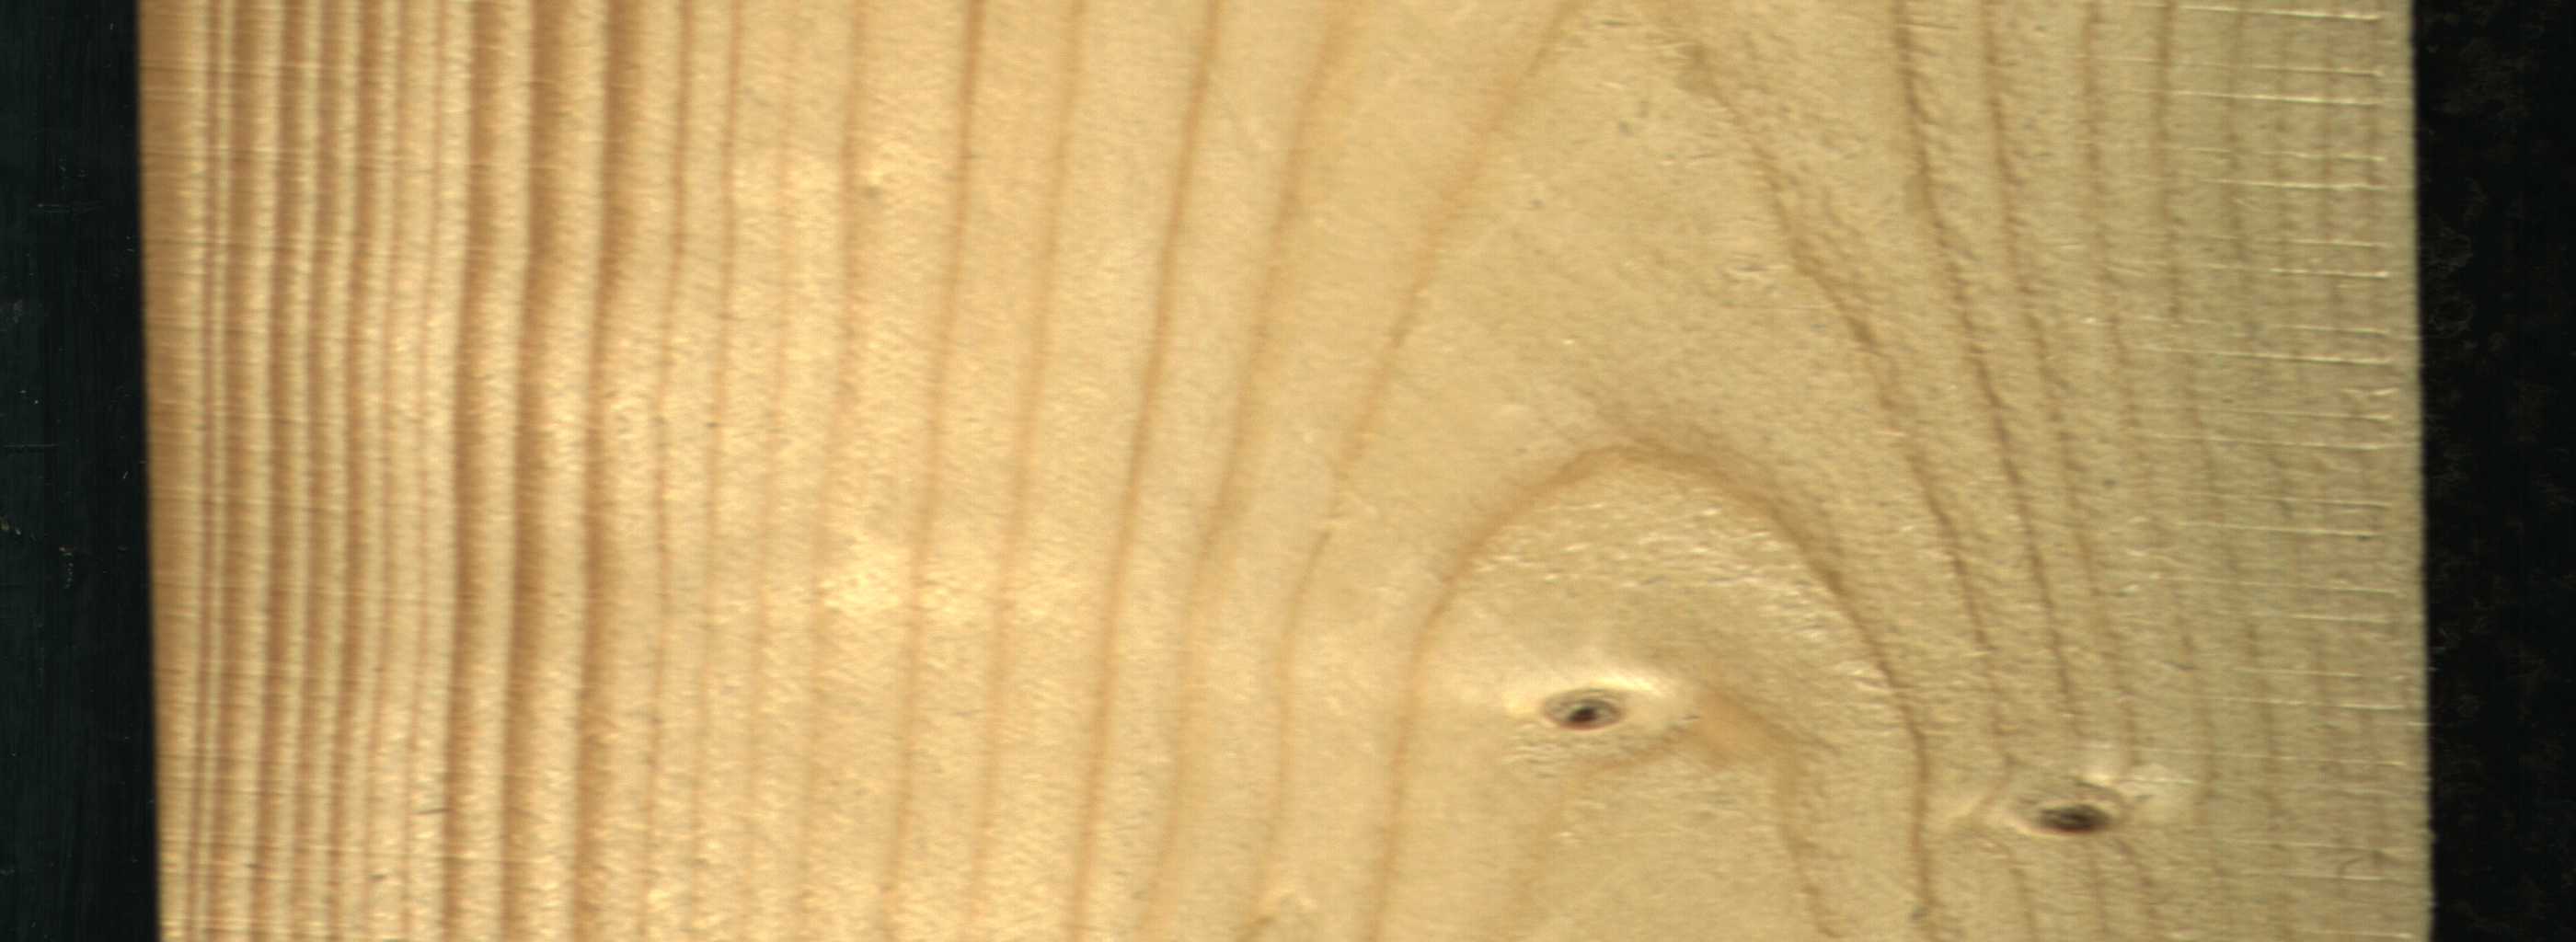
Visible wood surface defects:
Live_Knot
Live_Knot